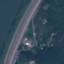
Land use / land cover: River